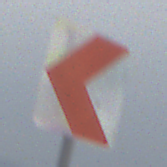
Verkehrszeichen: RichtungstafelnInKurvenKleinRechts
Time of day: Midday
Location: Outdoor (Nature)
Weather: PartlyCloudy
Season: NotSpecified
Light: Natural